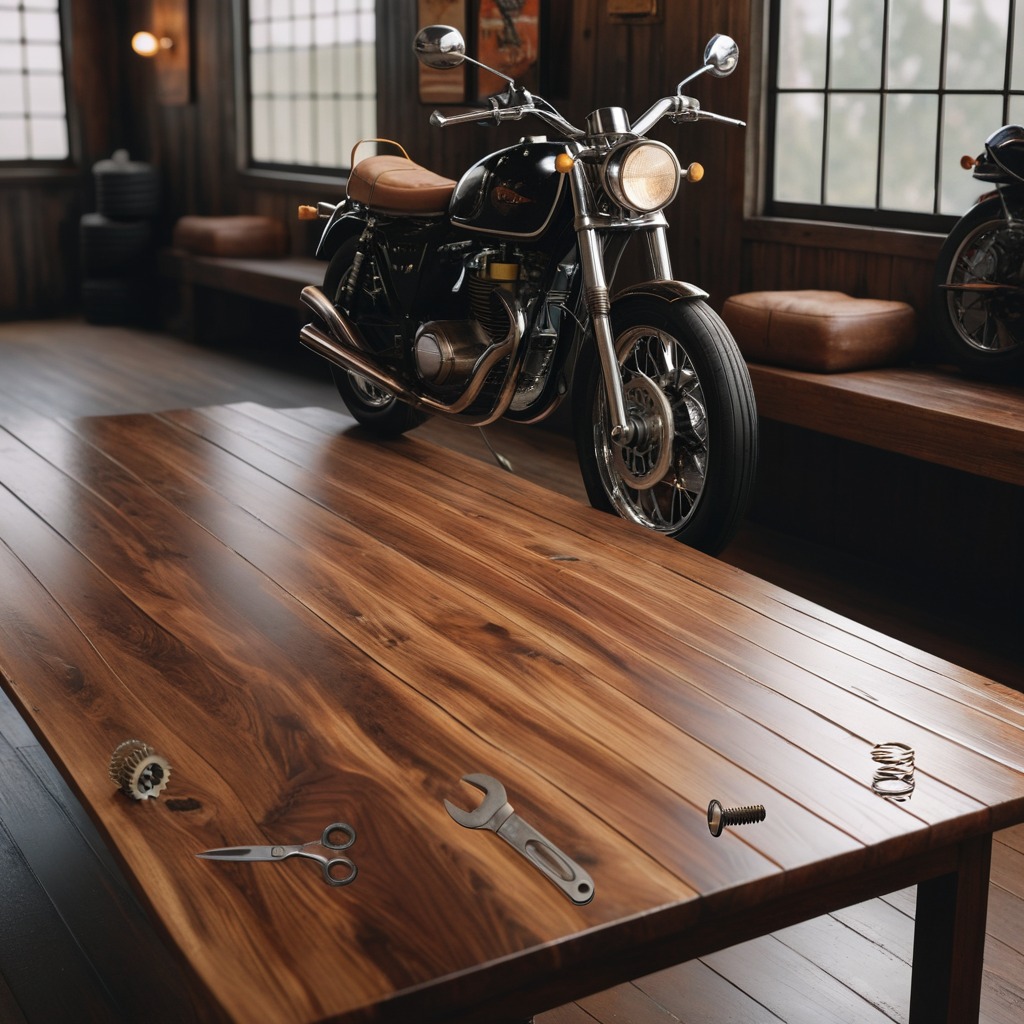
A steel gear with teeth, a metal machine screw, a coiled metal spring, a pair of scissors, and a wrench are lying on an oil-spilled wooden table in a vintage motorcycle garage.